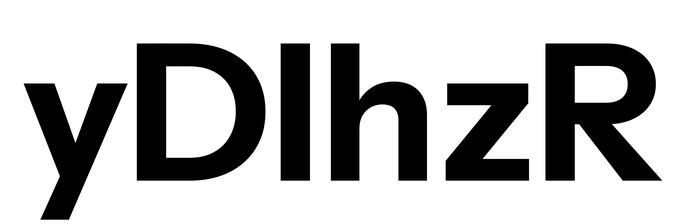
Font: InstrumentSans_Bold